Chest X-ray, PA view. Patient: 51 years old, sex M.
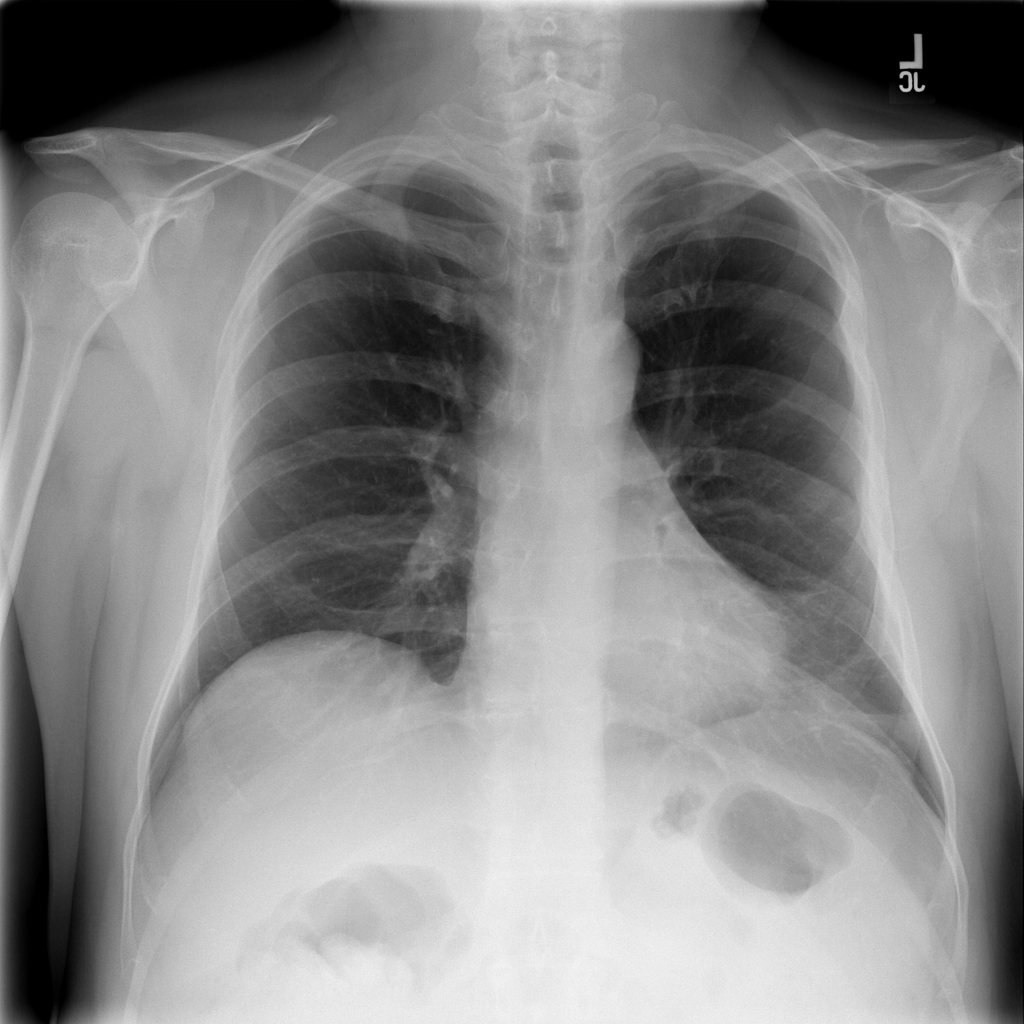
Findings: Infiltration